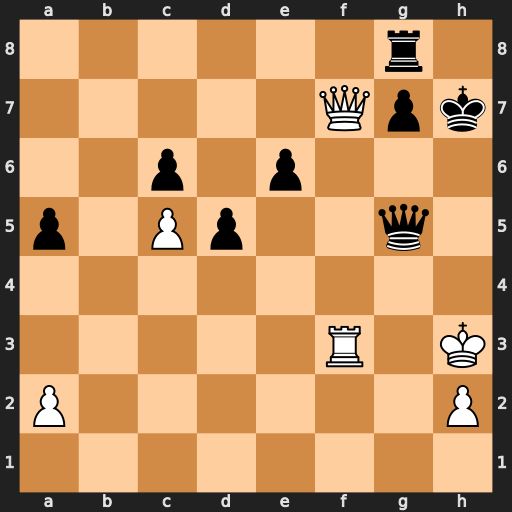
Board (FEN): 6r1/5Qpk/2p1p3/p1Pp2q1/8/5R1K/P6P/8
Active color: w
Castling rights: -
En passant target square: -
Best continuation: Rf4 Rb8 Rh4+ Qxh4+ Kxh4